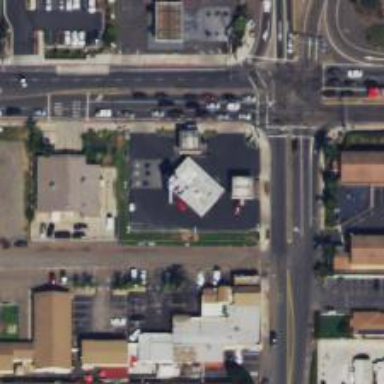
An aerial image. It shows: Convenience shop.